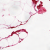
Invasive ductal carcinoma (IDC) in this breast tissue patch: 0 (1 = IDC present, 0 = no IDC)